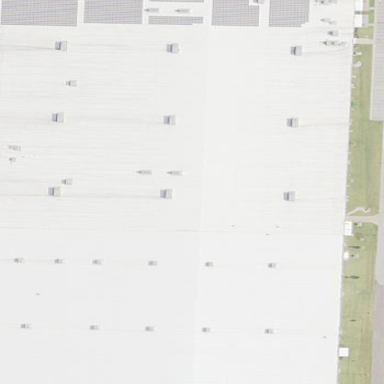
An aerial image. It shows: Industrial area used for distribution purposes.